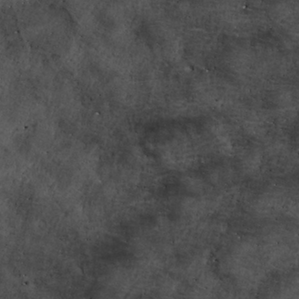
Label: non_frost